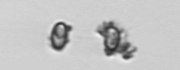
Label: Thalassiosira_TAG_external_detritus